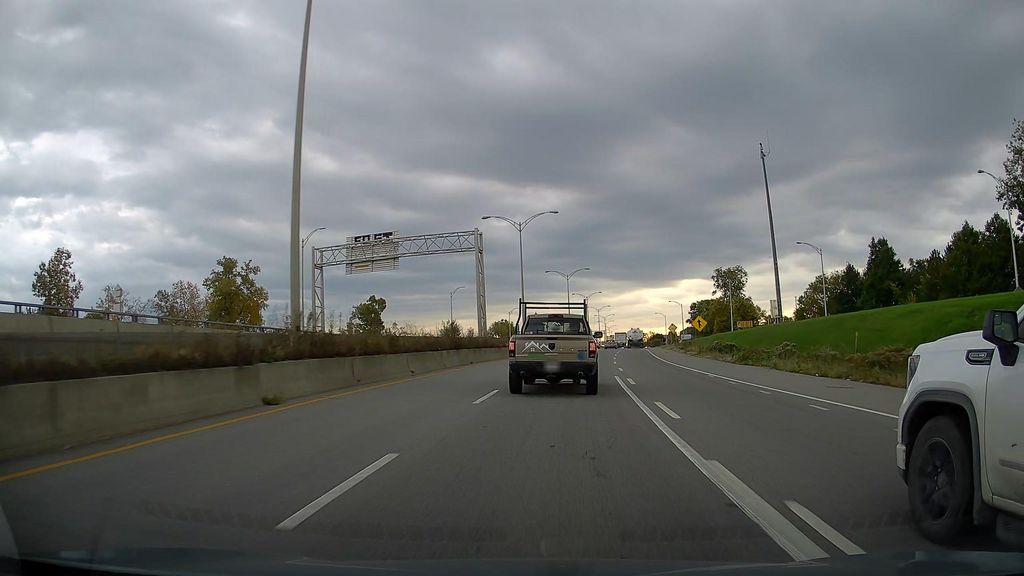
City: montreal